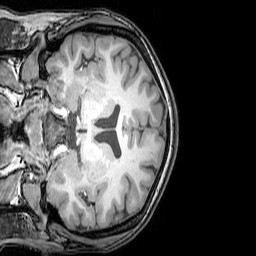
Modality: T1w
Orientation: coronal
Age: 21
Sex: female
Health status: healthy
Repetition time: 0.081 s
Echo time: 0.037 s